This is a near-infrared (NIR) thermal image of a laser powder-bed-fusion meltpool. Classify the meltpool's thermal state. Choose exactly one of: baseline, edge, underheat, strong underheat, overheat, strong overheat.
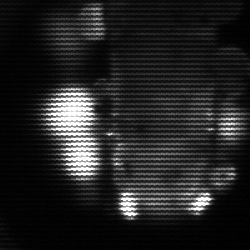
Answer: strong underheat